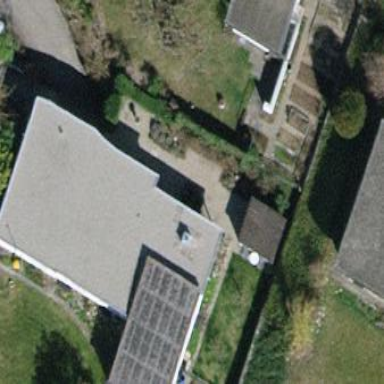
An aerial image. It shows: Building with flat roof.